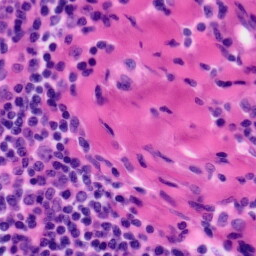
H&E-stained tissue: Tonsil